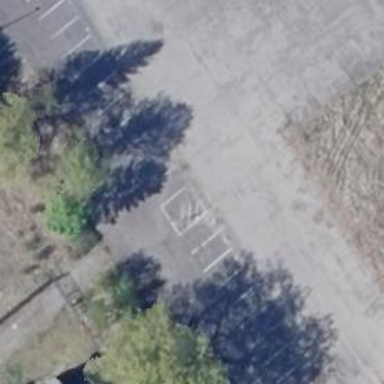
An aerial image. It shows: Road serving as parking aisle.